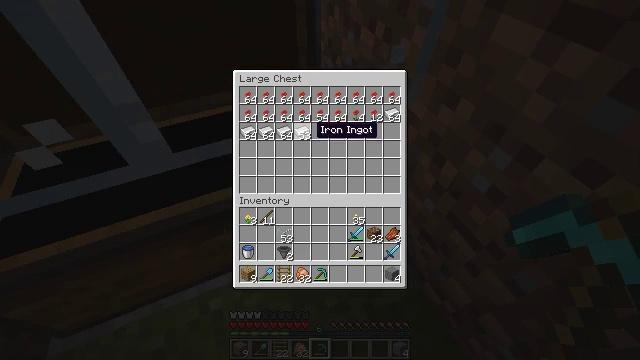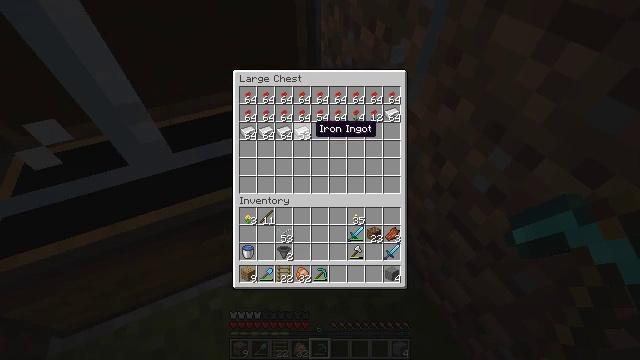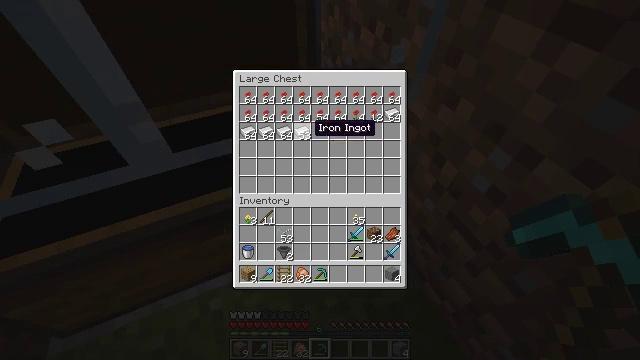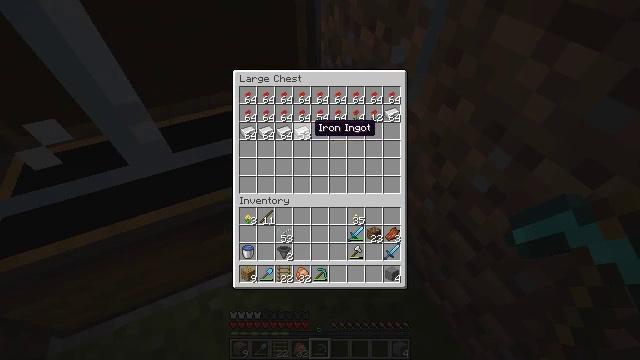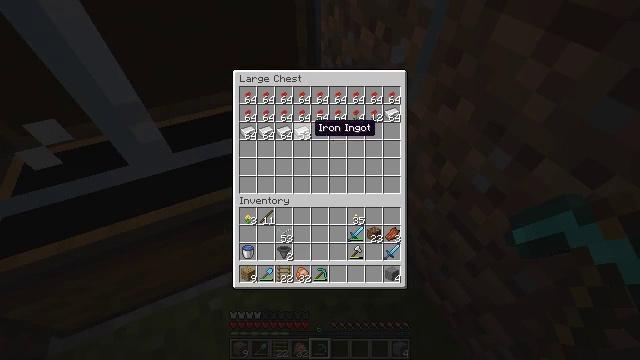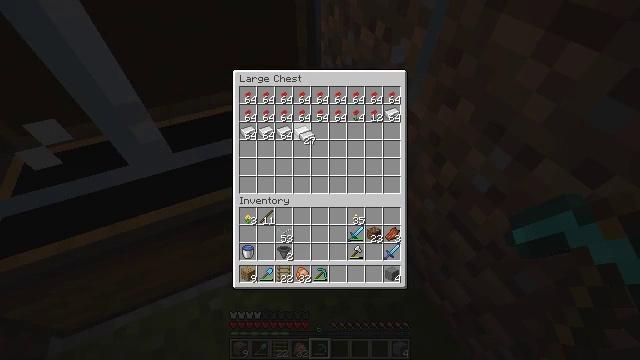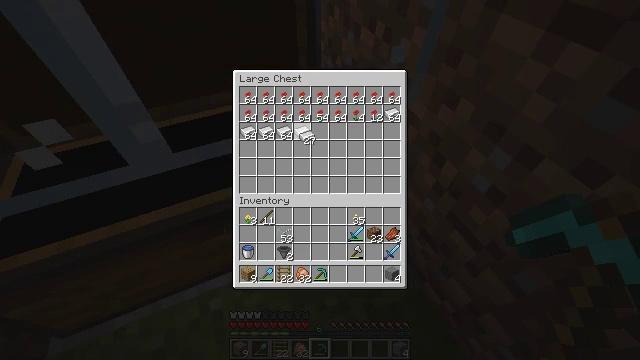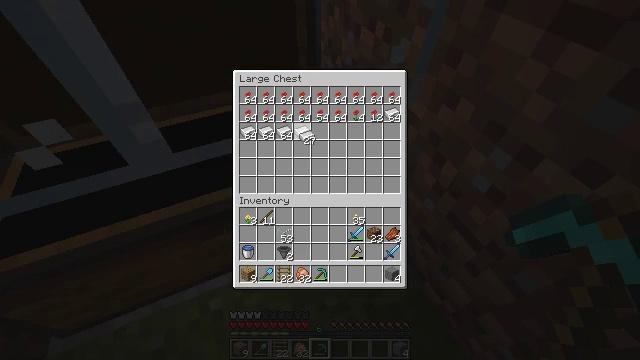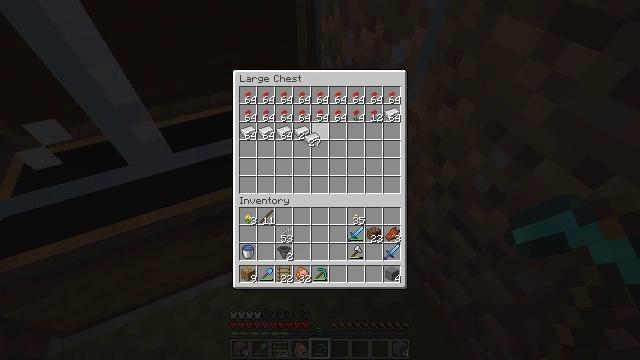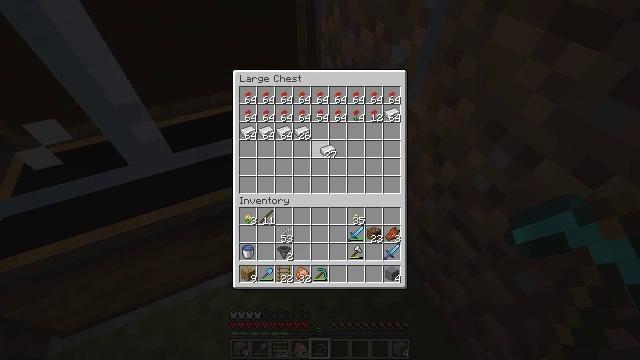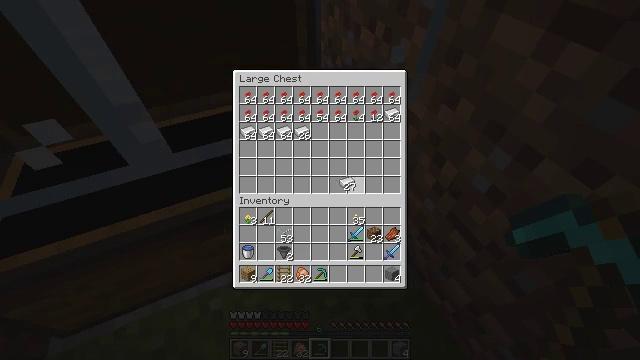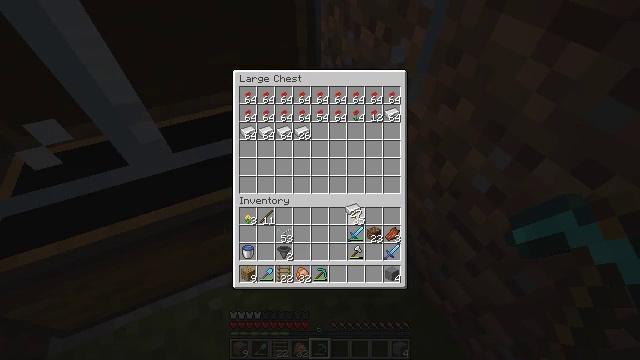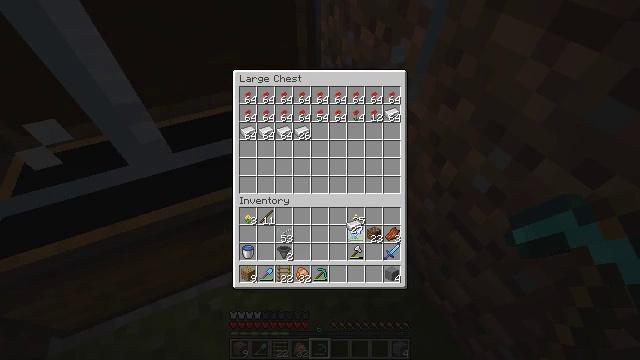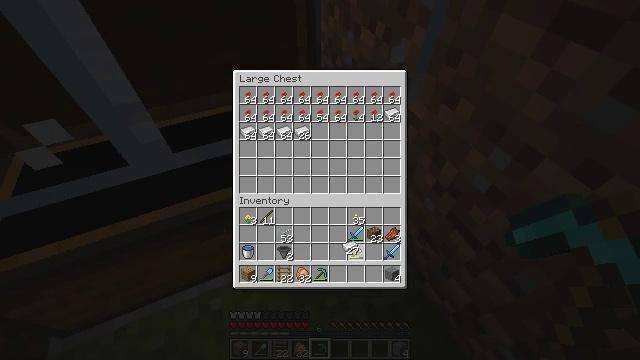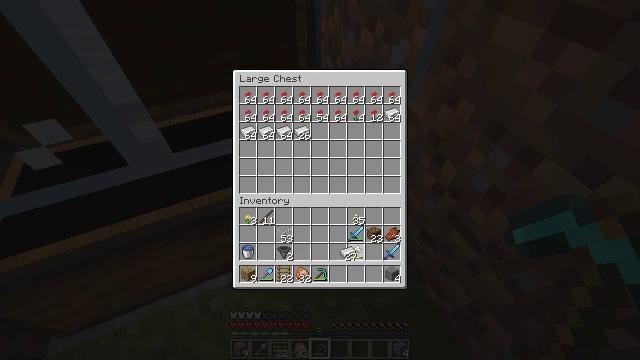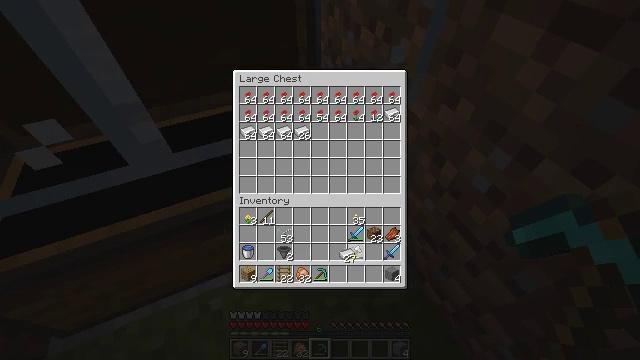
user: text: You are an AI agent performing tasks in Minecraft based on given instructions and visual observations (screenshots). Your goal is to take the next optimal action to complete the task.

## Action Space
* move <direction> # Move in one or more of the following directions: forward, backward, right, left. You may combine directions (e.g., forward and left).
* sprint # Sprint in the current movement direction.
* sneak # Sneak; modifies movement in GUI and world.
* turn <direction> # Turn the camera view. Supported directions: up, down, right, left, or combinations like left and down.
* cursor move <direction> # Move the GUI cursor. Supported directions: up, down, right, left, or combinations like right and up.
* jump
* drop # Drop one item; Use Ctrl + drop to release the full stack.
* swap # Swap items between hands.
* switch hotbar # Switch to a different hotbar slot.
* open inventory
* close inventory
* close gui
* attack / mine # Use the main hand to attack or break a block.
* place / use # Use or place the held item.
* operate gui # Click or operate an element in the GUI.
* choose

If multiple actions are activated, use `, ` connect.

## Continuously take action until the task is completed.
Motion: motion action
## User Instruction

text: Prepare to craft a stonecutter.
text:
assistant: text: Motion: no_op
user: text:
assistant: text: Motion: no_op
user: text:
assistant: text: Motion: no_op
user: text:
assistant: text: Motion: no_op
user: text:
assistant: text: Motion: choose
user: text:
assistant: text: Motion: choose
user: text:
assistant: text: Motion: no_op
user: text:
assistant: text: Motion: no_op
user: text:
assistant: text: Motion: cursor move right and down
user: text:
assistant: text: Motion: cursor move right and down
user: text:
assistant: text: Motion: cursor move down
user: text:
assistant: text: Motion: cursor move down
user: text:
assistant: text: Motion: cursor move down
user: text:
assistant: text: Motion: no_op
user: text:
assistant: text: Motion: no_op
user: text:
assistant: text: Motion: no_op
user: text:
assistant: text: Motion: no_op
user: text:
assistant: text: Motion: no_op
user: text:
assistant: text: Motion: no_op
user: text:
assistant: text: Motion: no_op
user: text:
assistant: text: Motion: no_op
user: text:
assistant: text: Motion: choose
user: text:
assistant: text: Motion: choose
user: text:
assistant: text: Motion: choose
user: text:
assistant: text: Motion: cursor move up
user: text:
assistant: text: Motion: cursor move left and up
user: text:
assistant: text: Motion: cursor move left and up
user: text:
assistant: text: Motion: cursor move up
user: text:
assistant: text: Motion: cursor move up
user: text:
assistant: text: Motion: cursor move up